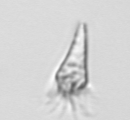
Label: Paratontonia_gracillima